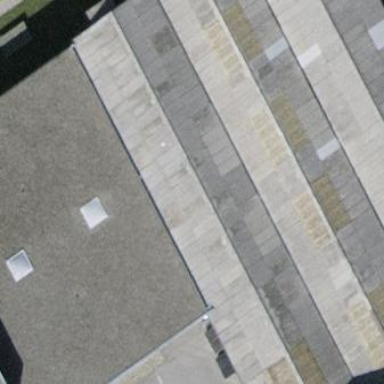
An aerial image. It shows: Industrial building.